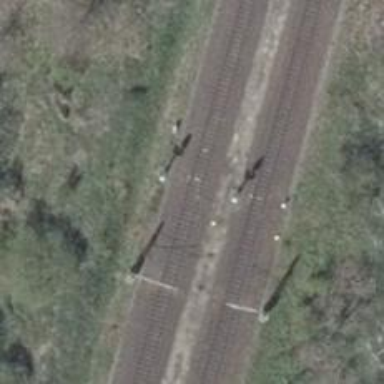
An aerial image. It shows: Railway with electrified contact lines running on embankment.